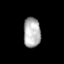
Tissue: lung
Cell type: Epithelial cells
Senescence score: 0.2267
Nuclear area (px): 501
Mean DAPI intensity: 178.465